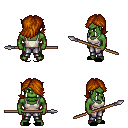
a pixel art fantasy rpg character, male body template, orc, green skin, white pirate shirt, metal pants, brunette swoop hairstyle, black slippers, spear, four views (front, back, left, right), 2x2 character sprite sheet, small pixel art, hard edges, no anti-aliasing